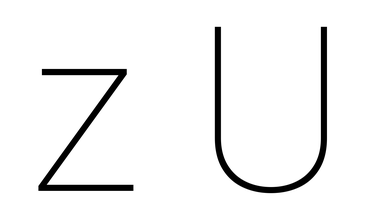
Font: Roboto_Thin